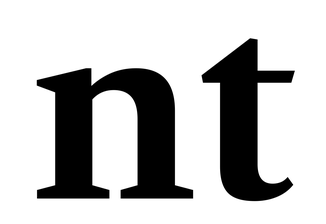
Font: LibreCaslonText_Bold